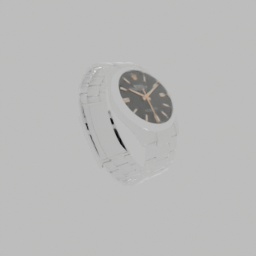
Label: decoration